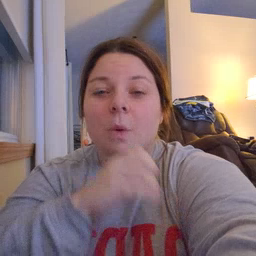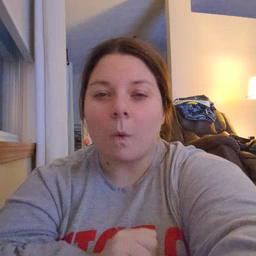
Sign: old